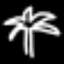
Label: palm tree